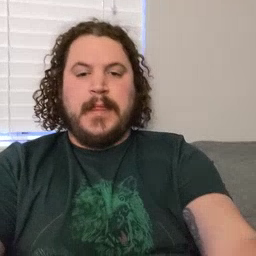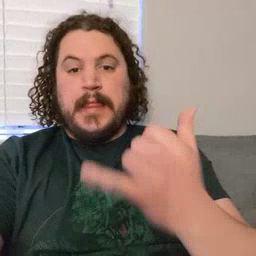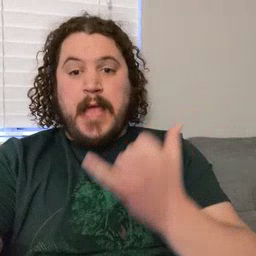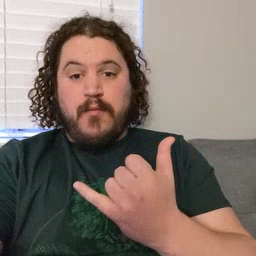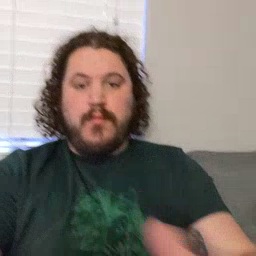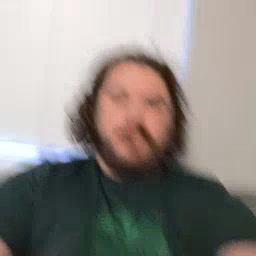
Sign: now